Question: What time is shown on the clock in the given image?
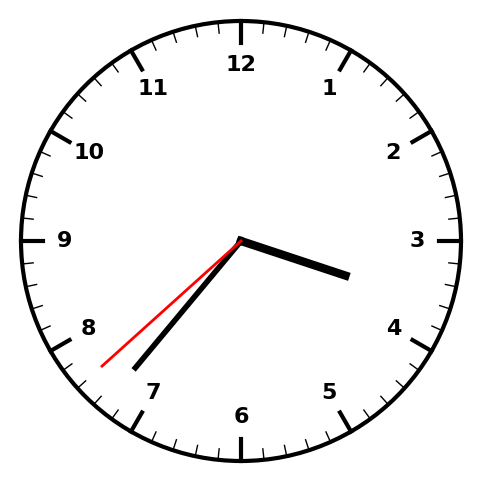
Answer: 03:36:38